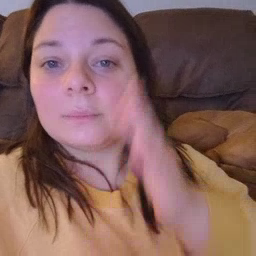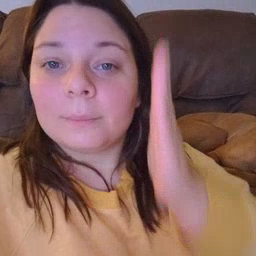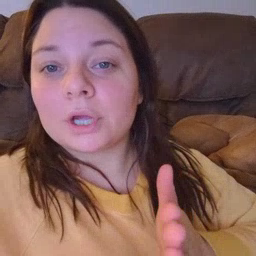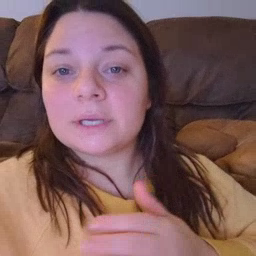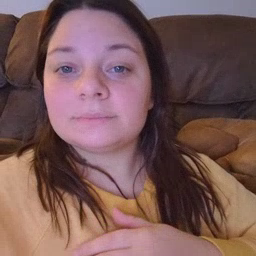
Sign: person